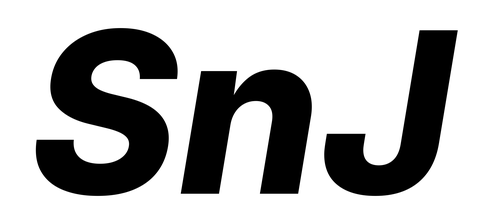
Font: Inter-Italic_ExtraBold_Italic